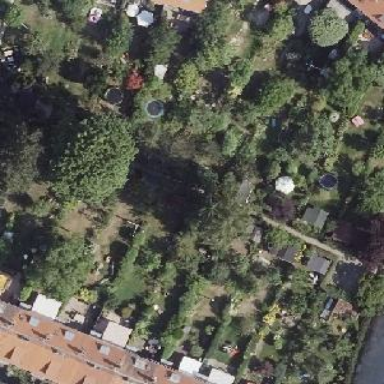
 designed for leisure activities on land."